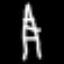
Label: The Eiffel Tower